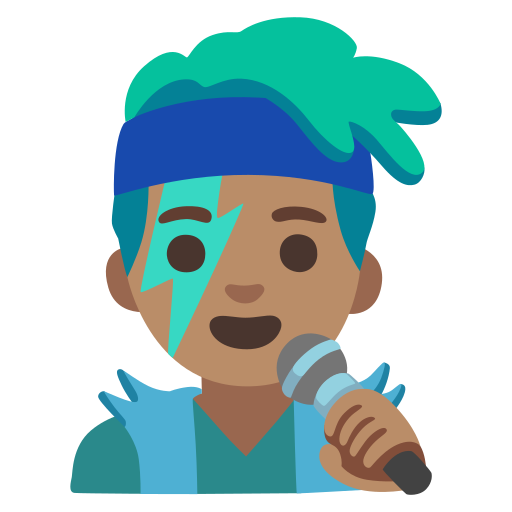
Emoji: 👨🏽‍🎤